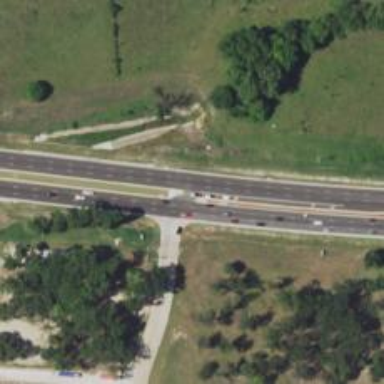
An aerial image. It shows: Trunk link highway.